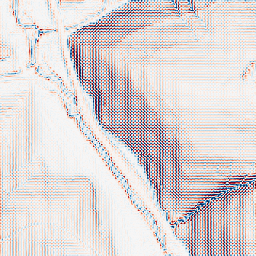
Category: wavelet
Decomposition family: wavelet_dwt
Decomposition parameters: wavelet: haar
level: 2
Upsampling method: quintic
Upsampling parameters: scale: 2
Upsampling scale: 2